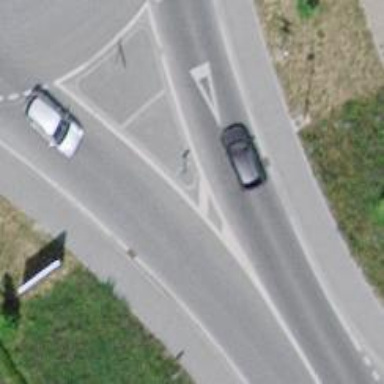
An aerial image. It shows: Unmarked footway crossing with pedestrian island.